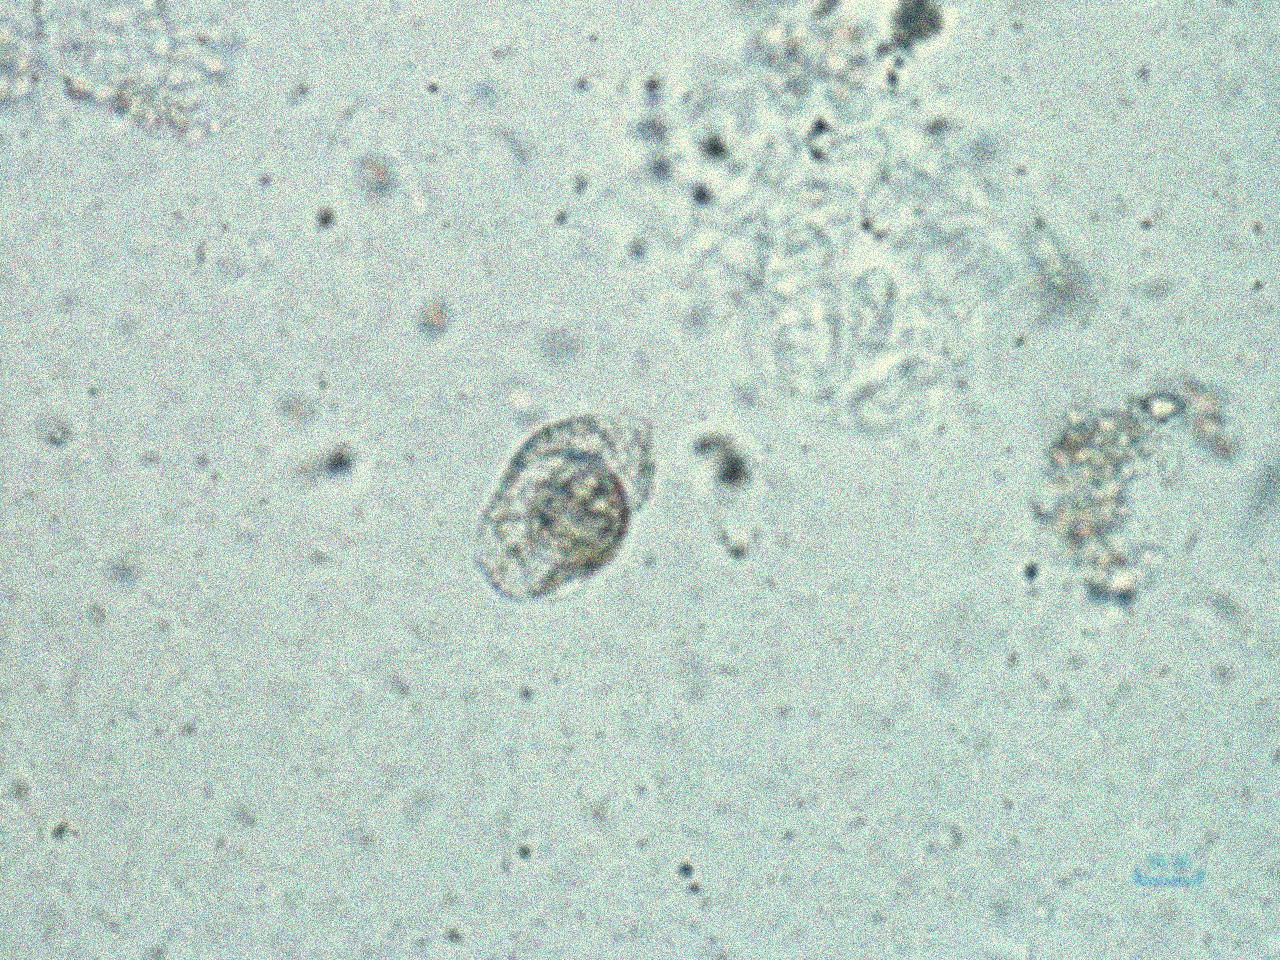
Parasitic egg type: Hymenolepis nana